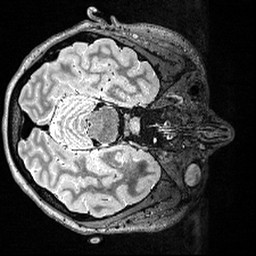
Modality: T2w
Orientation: axial
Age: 24
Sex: female